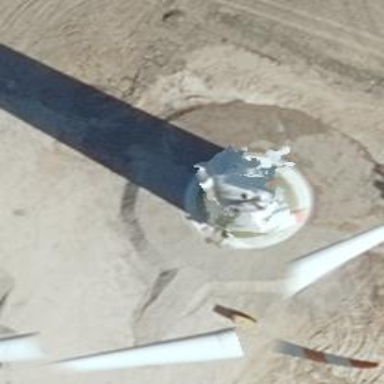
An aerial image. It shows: Wind generator powered by wind. The generator type is horizontal axis and it uses wind turbines.